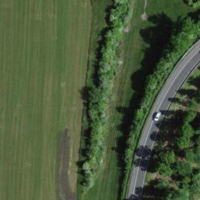
EUNIS habitat code: 57
Species observed at this site:
Rhamnus cathartica